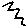
Label: zigzag